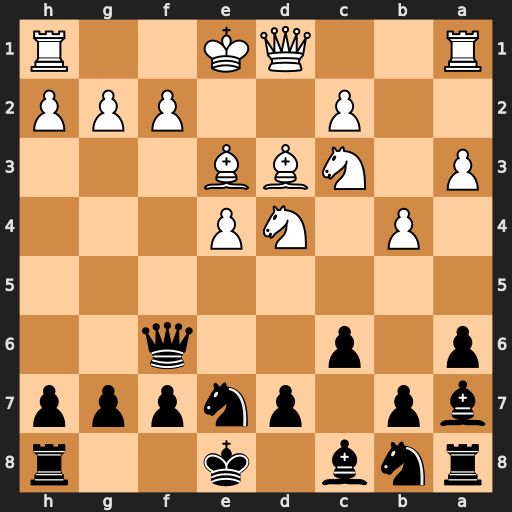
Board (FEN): rnb1k2r/bp1pnppp/p1p2q2/8/1P1NP3/P1NBB3/2P2PPP/R2QK2R
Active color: b
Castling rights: KQkq
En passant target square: -
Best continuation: Bxd4 Bxd4 Qxd4